Aerial crown-view tile of a tropical tree (Barro Colorado Island, Panama), acquired 20250818:
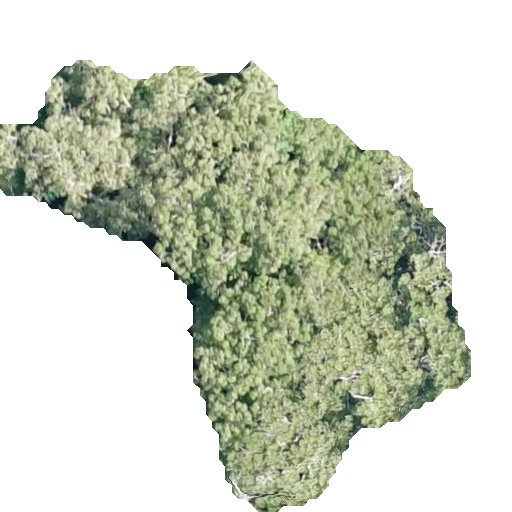
Species: Ceiba pentandra
GBIF accepted scientific name: Ceiba pentandra
Crown area: 163.497 m²